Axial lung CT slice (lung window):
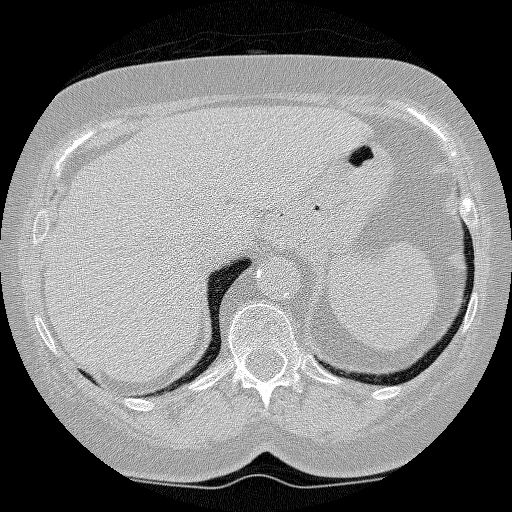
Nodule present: no